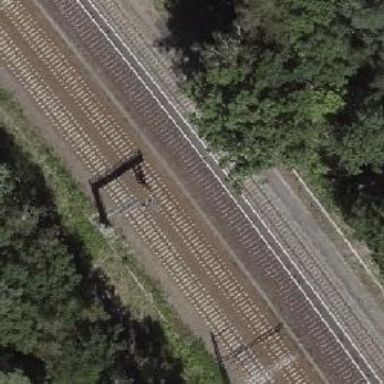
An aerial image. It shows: Railway signal.